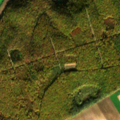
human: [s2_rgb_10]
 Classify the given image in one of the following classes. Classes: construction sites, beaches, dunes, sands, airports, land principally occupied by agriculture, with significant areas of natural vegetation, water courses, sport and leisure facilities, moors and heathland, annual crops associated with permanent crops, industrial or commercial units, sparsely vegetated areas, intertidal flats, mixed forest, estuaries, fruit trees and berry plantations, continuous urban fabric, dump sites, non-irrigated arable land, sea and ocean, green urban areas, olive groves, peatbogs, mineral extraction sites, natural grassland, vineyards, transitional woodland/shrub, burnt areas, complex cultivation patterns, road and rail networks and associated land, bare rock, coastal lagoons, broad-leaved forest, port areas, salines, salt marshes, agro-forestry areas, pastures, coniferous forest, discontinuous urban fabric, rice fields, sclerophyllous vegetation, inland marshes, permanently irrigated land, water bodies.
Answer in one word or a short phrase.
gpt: non-irrigated arable land, complex cultivation patterns, broad-leaved forest